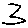
Label: zigzag